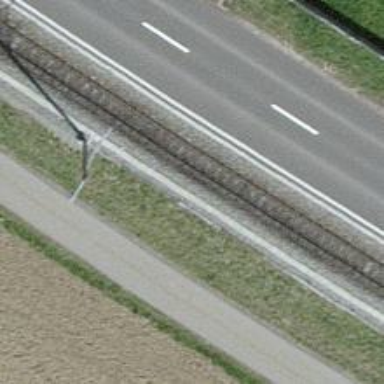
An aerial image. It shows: Narrow-gauge railway track with one electrified contact line.